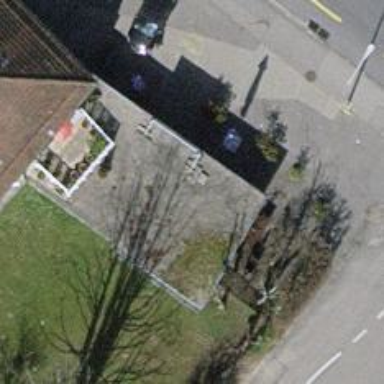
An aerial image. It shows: Cafe.